Interaction volume radius: 5 \u00c5
Interaction volume height: 15 \u00c5
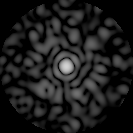
Disorder parameter: 0.8331